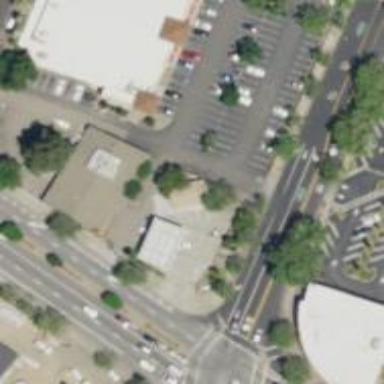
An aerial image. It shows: Asphalt parking space.